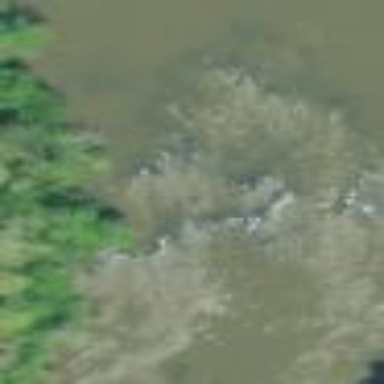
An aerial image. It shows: Rapids in the waterway with whitewater.